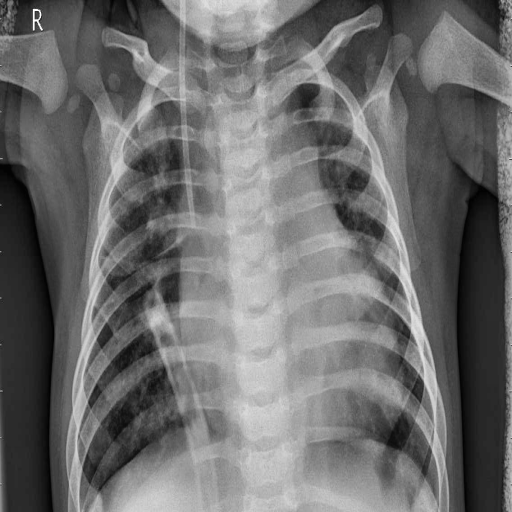
Finding: PNEUMONIA